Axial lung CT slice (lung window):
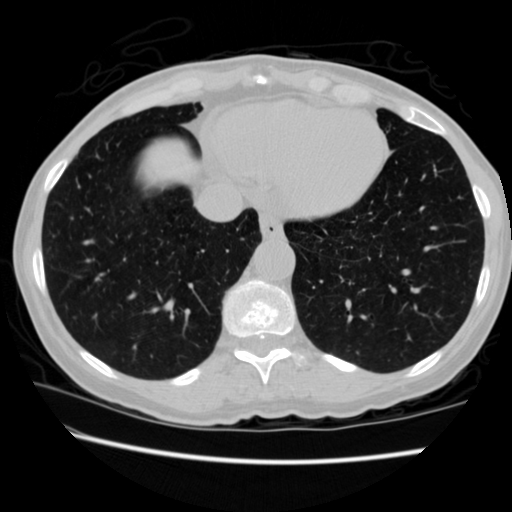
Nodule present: no